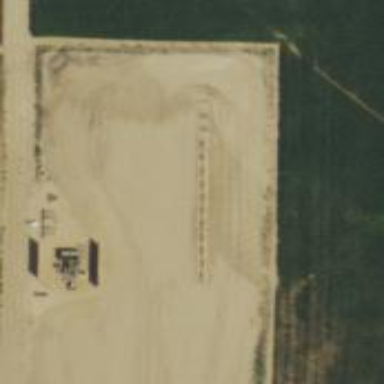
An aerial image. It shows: Petroleum well.